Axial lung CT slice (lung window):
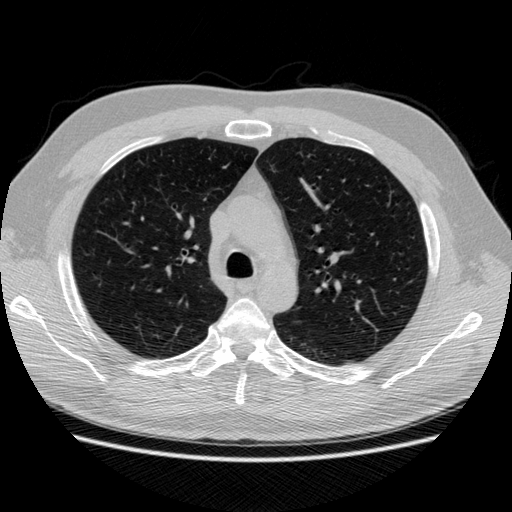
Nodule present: no